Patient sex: M
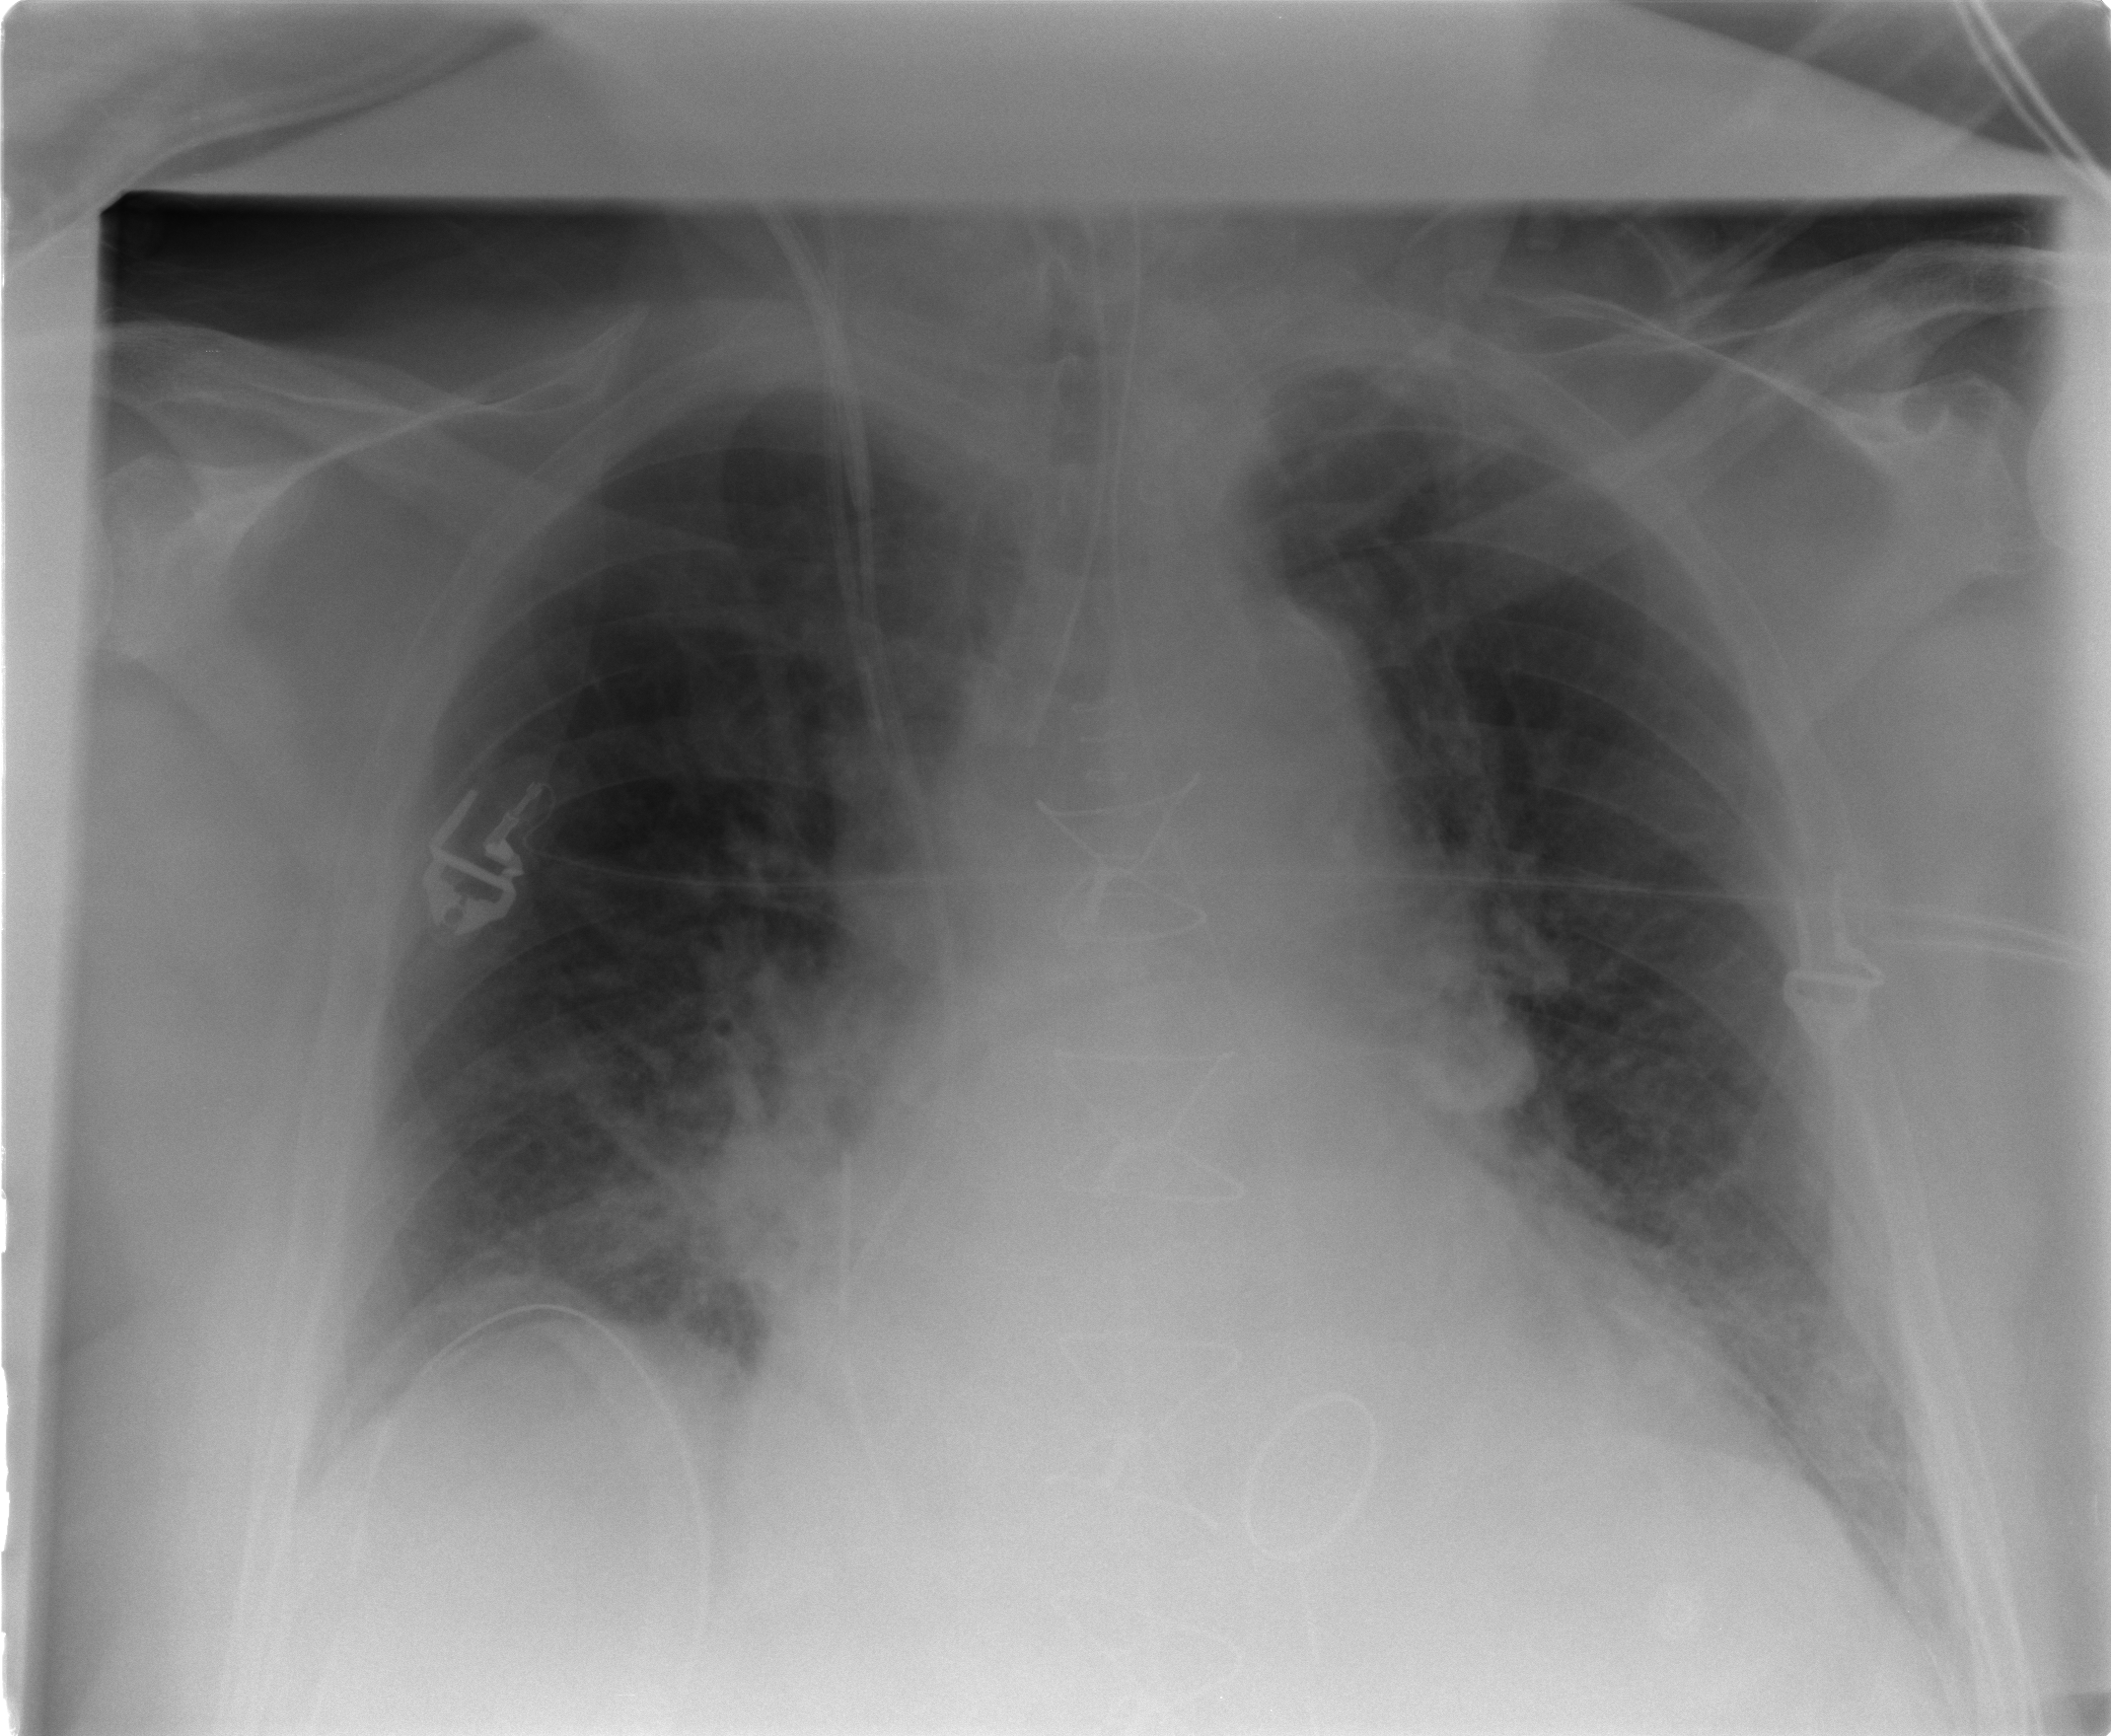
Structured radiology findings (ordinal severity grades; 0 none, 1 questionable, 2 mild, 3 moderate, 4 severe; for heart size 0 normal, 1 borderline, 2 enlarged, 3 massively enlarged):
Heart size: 3
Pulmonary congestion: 2
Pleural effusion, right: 2
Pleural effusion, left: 2
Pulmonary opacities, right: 1
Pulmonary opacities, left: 1
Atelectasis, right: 2
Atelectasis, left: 2